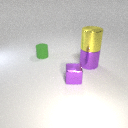
large purple metal cylinder to the right of small green rubber cylinder